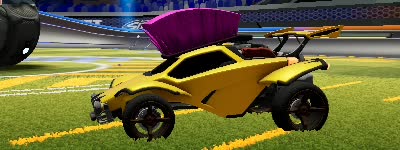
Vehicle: octane